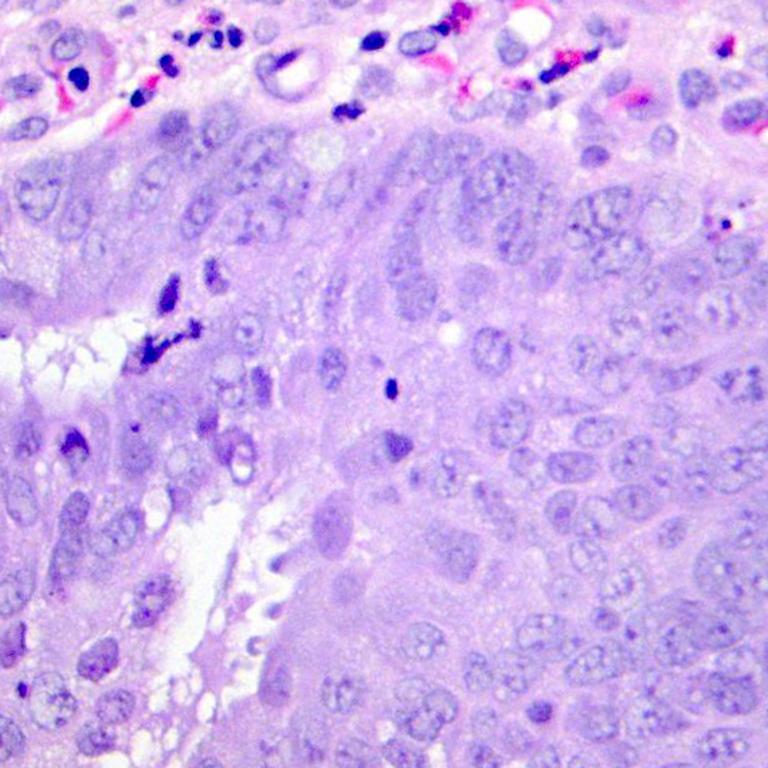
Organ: colon
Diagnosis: adenocarcinomas